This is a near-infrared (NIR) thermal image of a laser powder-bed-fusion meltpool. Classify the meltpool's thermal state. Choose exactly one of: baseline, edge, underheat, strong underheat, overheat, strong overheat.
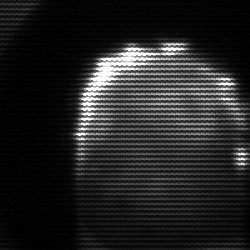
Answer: baseline